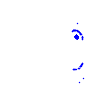
Particle: pion